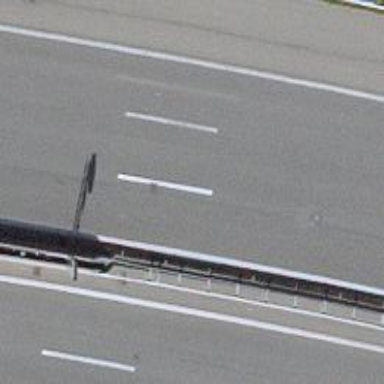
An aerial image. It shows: Motorway.